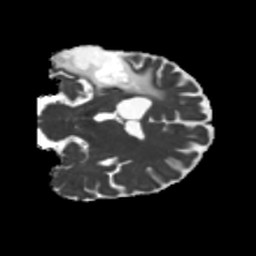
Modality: MD
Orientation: coronal
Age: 43
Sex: male
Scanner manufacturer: siemens
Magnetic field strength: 3 T
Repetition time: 5.25 s
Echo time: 0.08 s